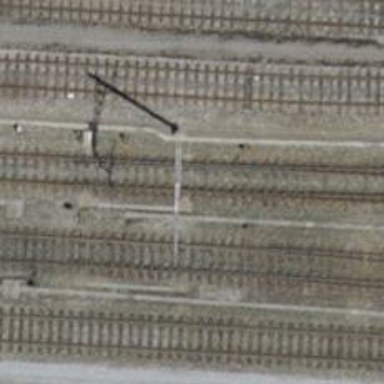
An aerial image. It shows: Railway track with contact line for electrification.